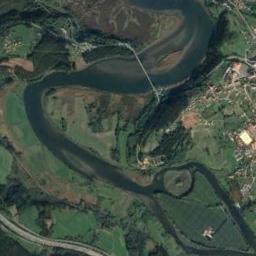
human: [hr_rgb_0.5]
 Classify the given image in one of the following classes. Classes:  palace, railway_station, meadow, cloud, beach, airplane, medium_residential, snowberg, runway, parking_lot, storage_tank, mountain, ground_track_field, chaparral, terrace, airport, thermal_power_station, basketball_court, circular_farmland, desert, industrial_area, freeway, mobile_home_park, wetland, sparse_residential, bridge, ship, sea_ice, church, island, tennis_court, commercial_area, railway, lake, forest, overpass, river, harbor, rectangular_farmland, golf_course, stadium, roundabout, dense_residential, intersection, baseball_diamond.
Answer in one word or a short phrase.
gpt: river